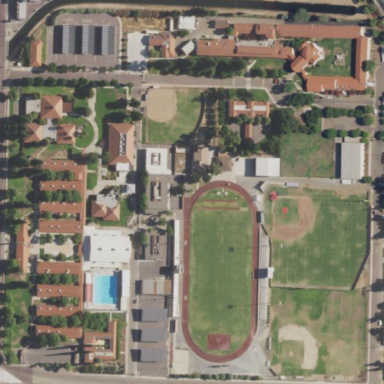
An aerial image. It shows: Commercial property that houses school.